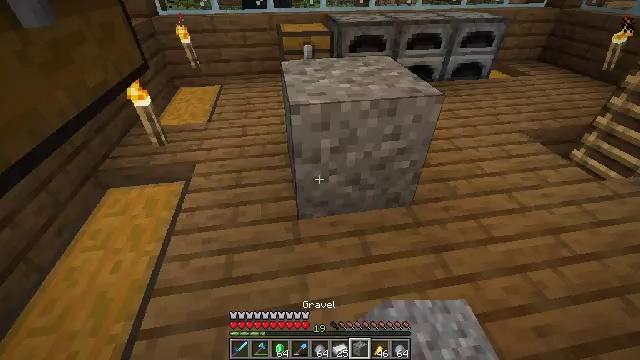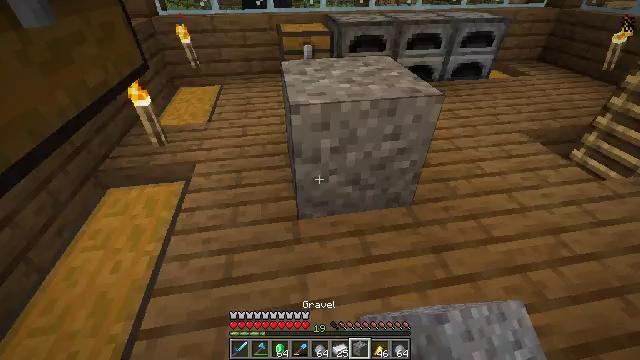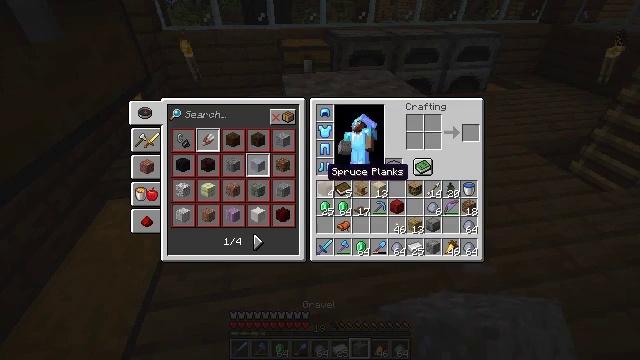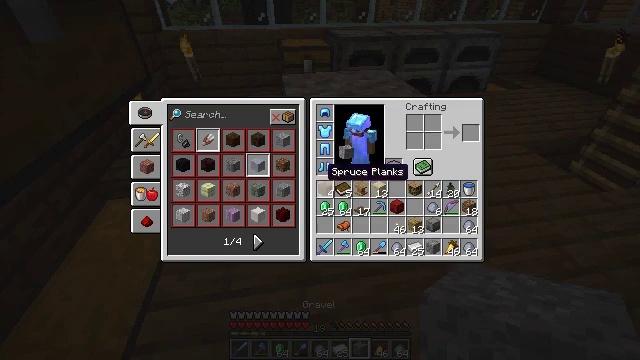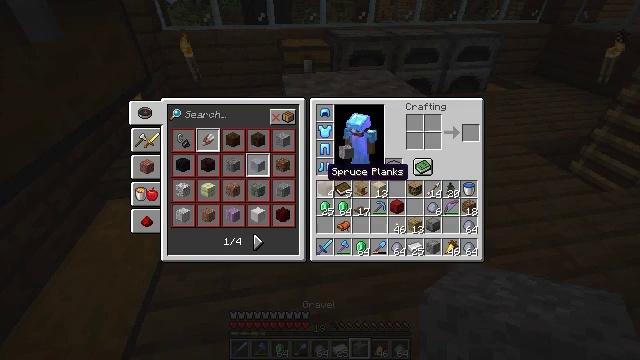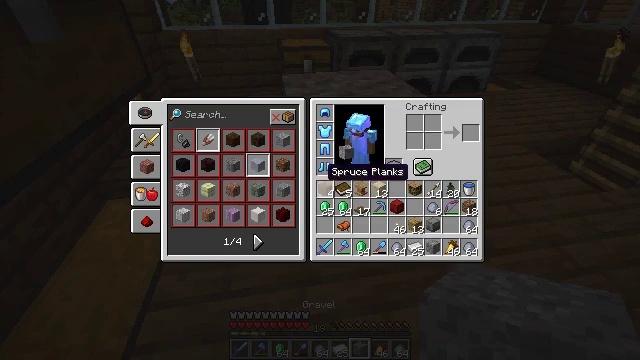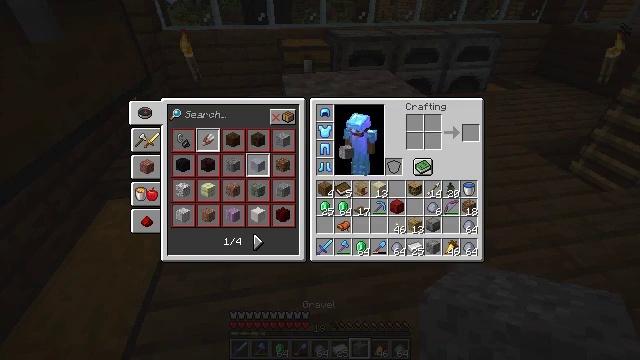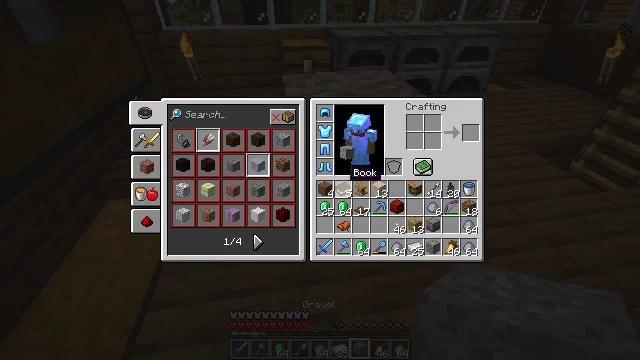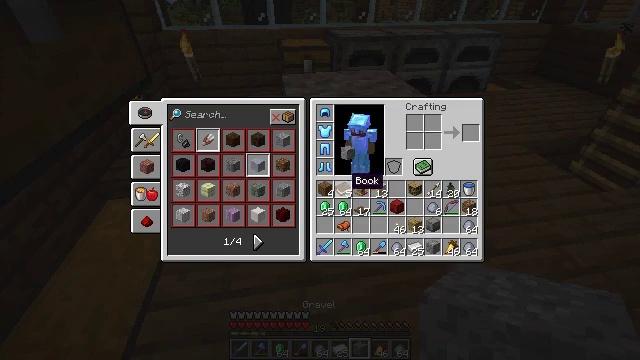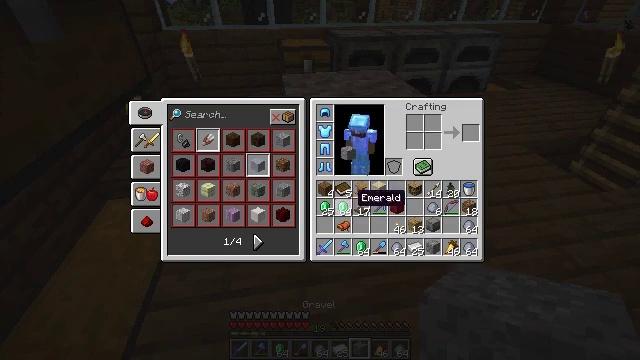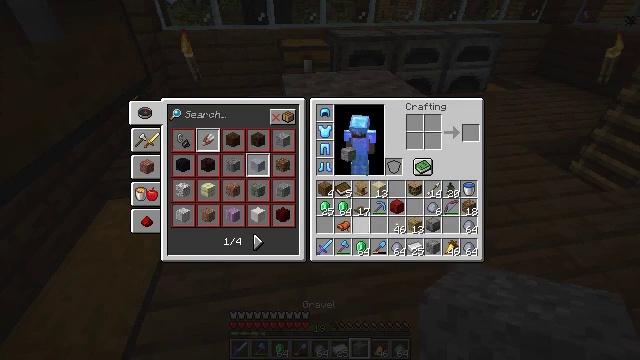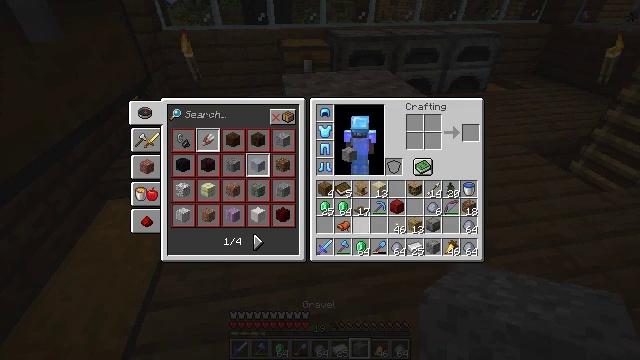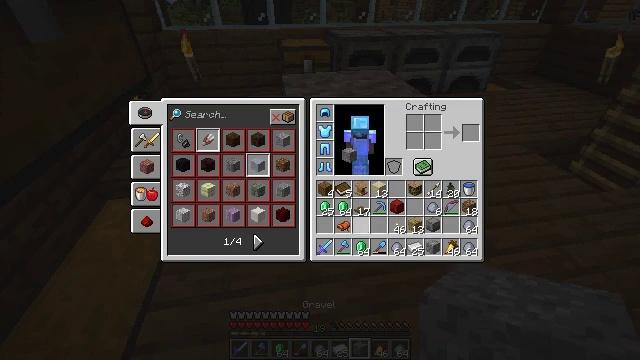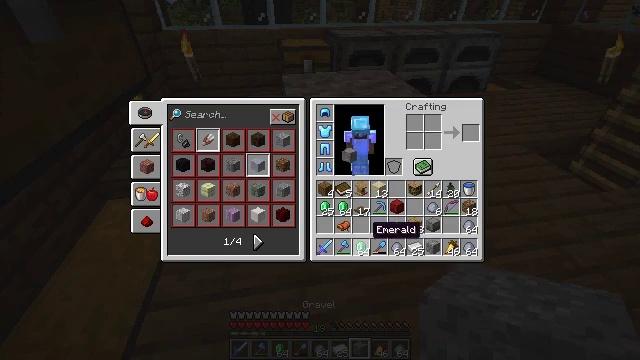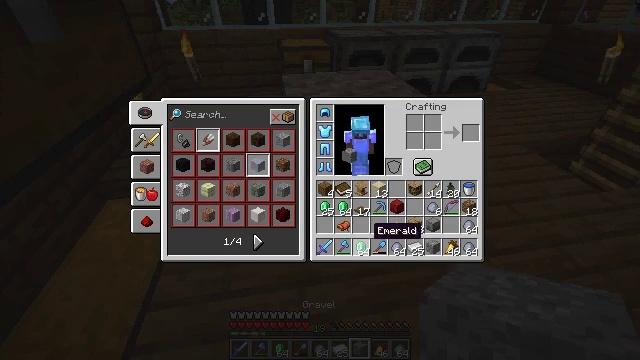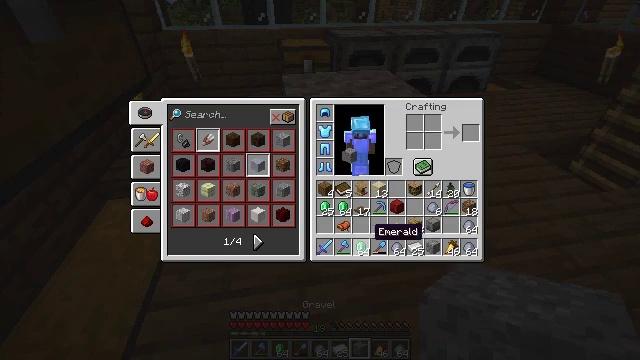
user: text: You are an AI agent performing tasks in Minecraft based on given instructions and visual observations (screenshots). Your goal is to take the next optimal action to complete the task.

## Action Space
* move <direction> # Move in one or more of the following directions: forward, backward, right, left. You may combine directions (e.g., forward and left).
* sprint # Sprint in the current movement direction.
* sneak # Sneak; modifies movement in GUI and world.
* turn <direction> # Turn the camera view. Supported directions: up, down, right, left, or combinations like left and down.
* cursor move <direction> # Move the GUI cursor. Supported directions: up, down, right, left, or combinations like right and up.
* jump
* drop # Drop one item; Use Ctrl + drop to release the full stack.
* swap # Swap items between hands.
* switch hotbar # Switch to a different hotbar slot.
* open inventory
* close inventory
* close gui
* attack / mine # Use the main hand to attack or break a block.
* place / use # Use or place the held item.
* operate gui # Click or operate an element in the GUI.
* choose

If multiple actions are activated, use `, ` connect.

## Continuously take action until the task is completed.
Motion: motion action
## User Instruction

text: Dig through gravel to clear a path.
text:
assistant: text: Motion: no_op
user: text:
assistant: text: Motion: turn up, open inventory
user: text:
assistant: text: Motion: open inventory
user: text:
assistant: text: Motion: open inventory
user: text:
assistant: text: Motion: no_op
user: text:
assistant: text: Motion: cursor move right
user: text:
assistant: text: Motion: cursor move right
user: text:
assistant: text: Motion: cursor move down
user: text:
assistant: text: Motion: cursor move down
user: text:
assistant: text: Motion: cursor move down
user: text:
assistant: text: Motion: cursor move down
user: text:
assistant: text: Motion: no_op
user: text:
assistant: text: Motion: no_op
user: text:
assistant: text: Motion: no_op
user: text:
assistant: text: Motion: no_op
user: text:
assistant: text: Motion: no_op
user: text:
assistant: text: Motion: sneak
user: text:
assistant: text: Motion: sneak
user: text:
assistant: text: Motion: sneak
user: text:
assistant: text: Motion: sneak
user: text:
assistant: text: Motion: sneak
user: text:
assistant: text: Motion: sneak, operate gui
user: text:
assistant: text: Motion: sneak, operate gui
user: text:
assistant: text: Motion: sneak, operate gui
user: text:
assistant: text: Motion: sneak, cursor move up
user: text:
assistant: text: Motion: sneak, cursor move up
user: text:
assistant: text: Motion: sneak
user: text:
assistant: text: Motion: sneak
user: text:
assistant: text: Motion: sneak
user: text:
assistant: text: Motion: sneak, operate gui